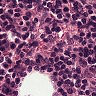
Metastatic tissue present: no